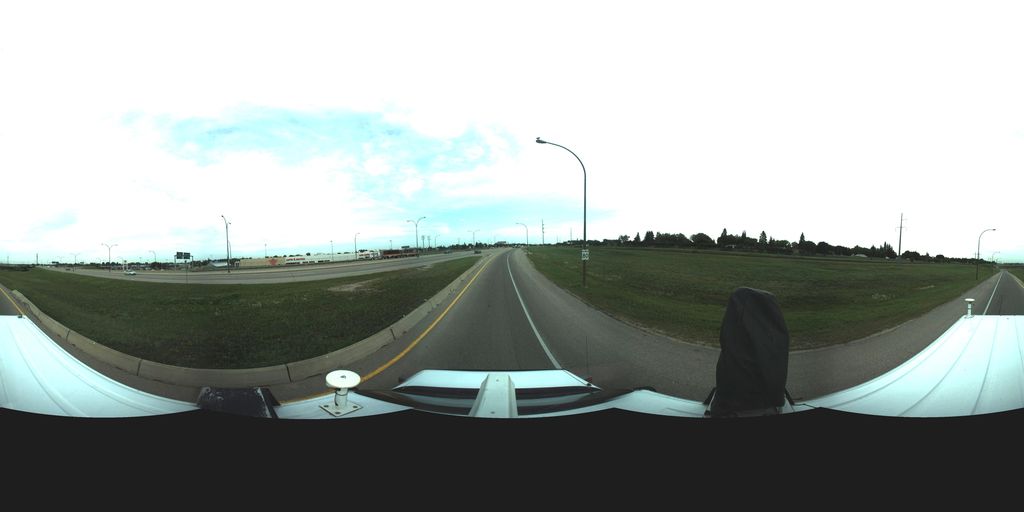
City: saskatoon